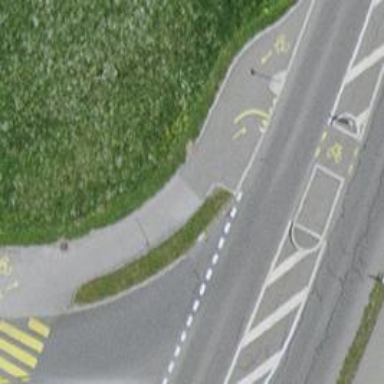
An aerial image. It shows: Asphalt cycleway.